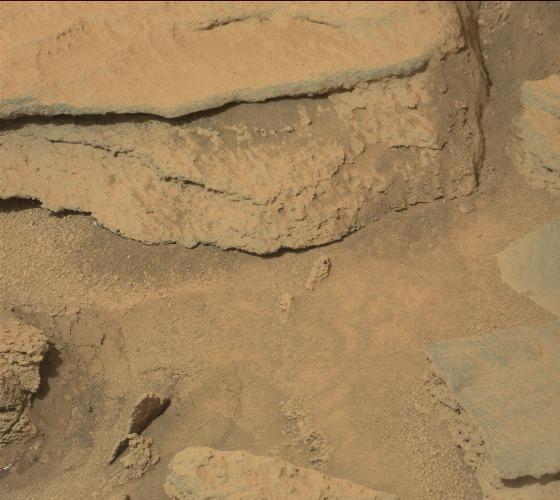
Terrain classes present: Bedrock, Gravel / Sand / Soil, Rock, Shadow